Field crop: tomato
Growth stage: 1
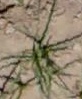
Species: cyperus